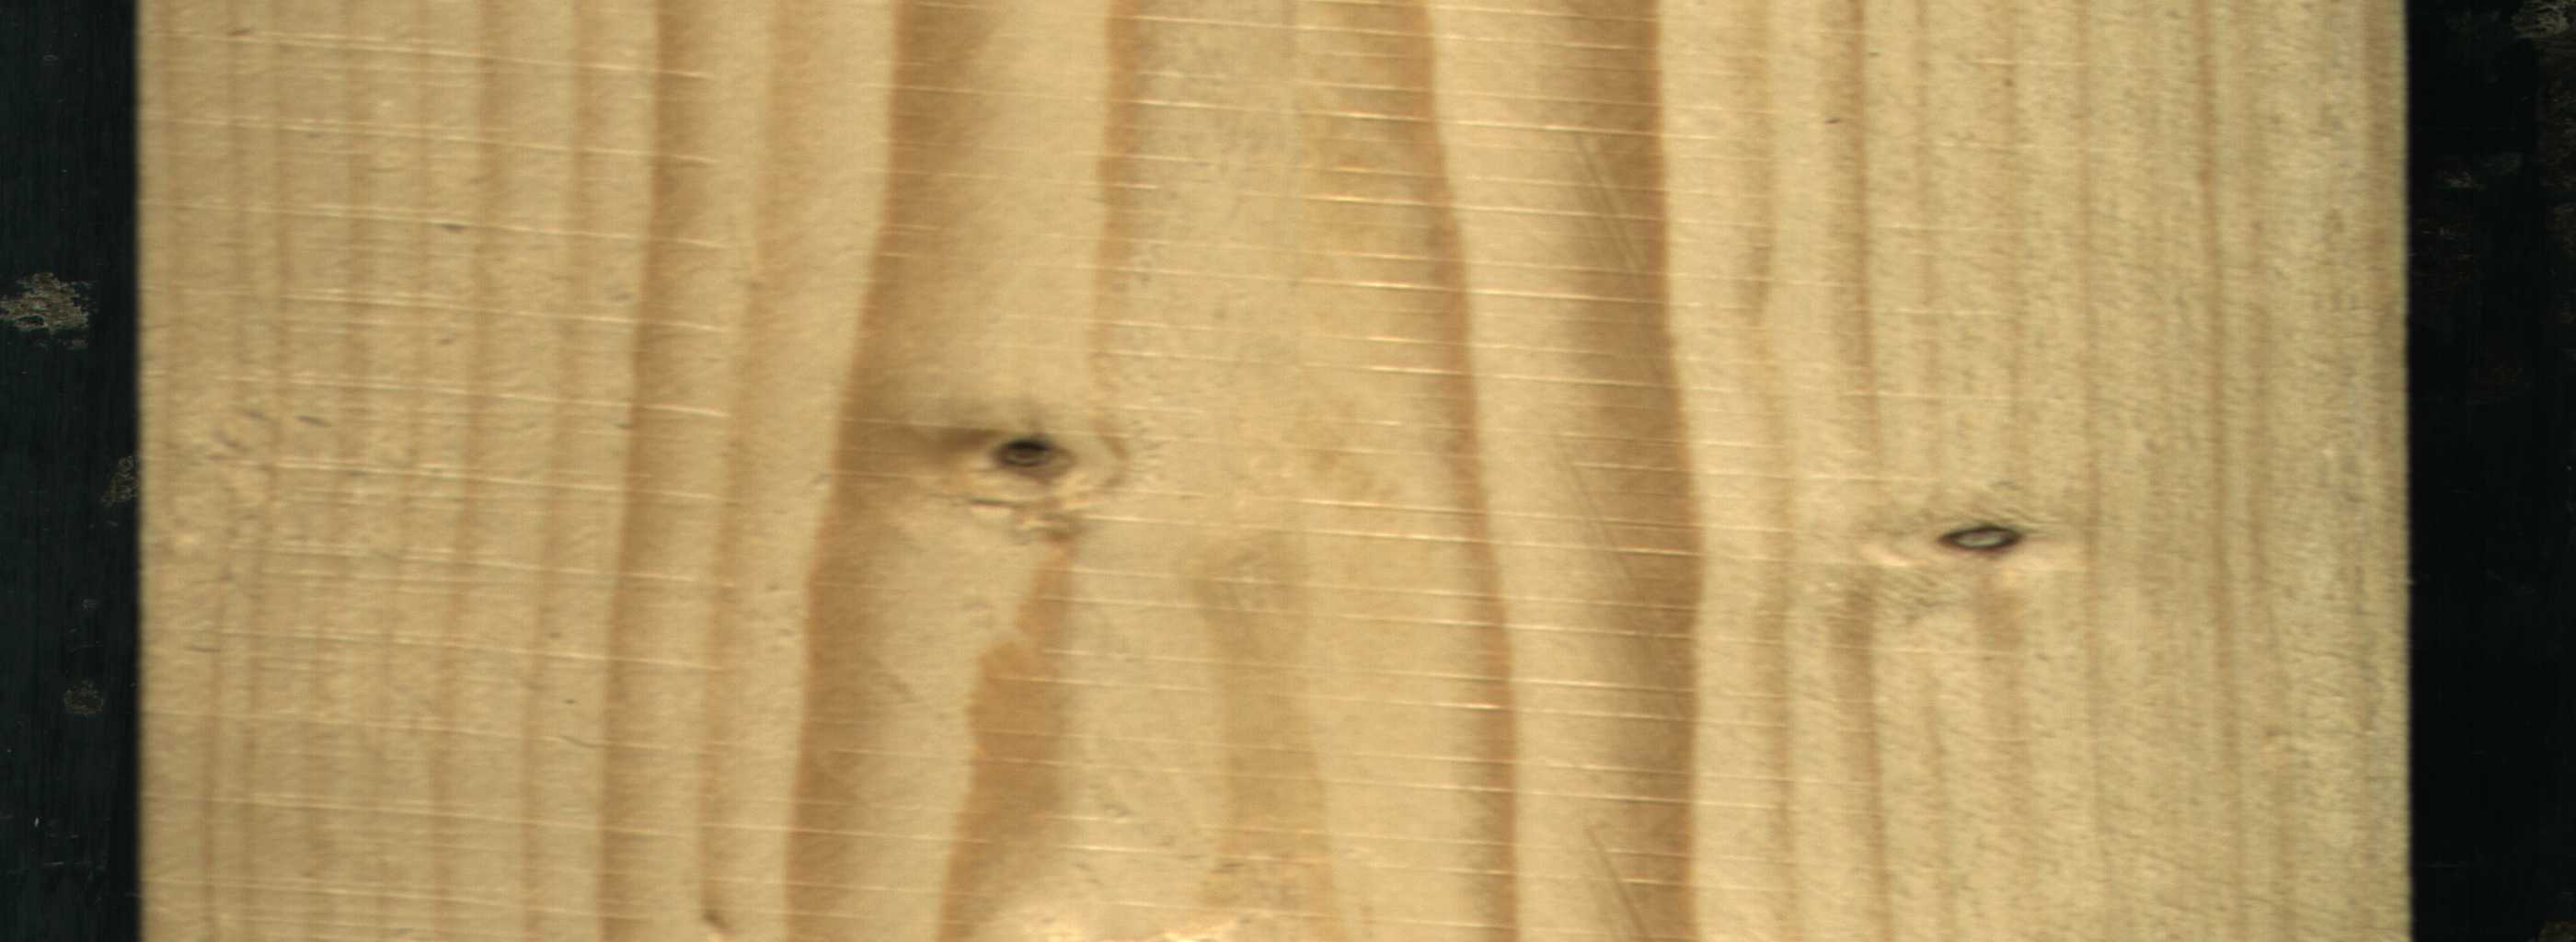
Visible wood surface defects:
Dead_Knot
Dead_Knot